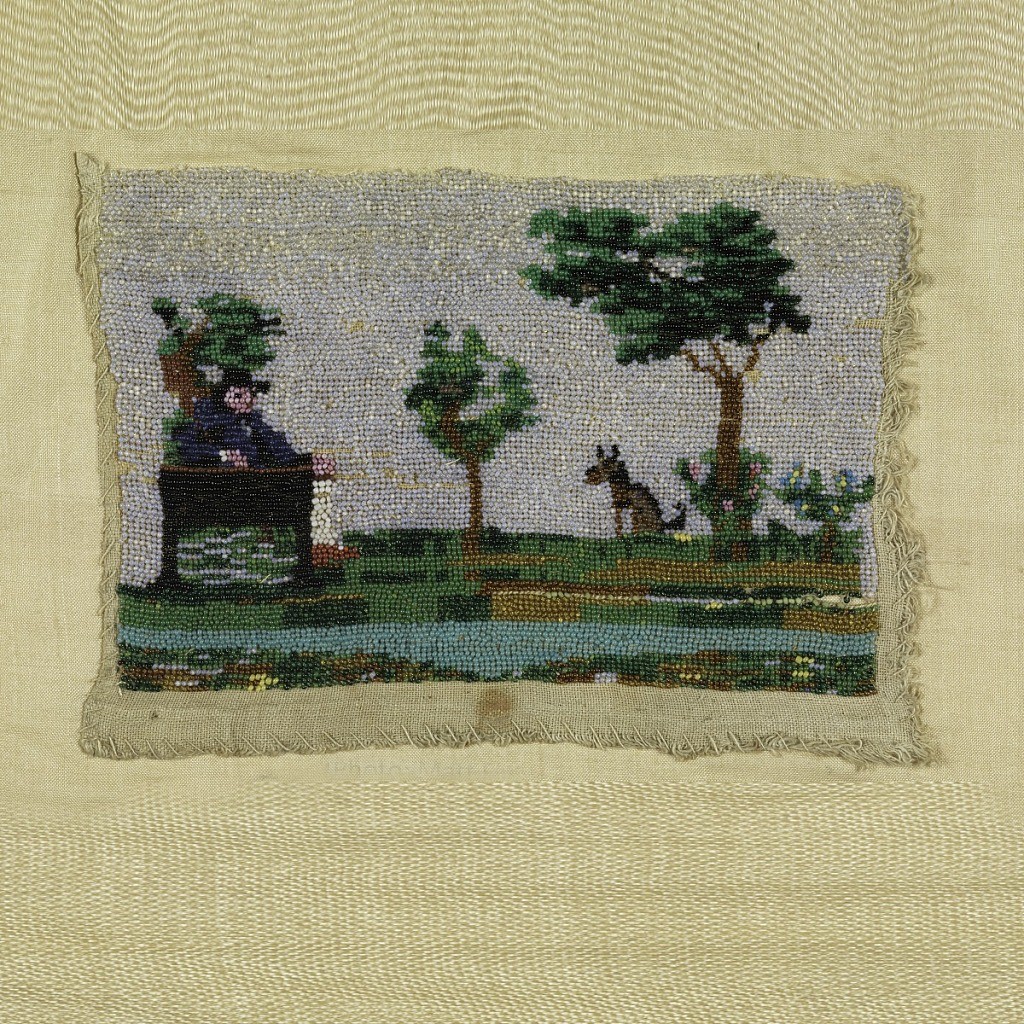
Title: Embroidered picture
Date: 19th century
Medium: linen and colored glass beads Technique: embroidery and beadwork
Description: Panel of linen with colored beads sewn to form a picture of a landscape with a man sitting in a chair and a dog.